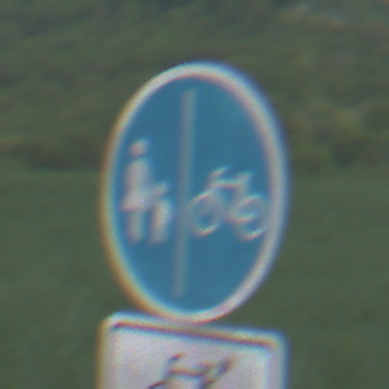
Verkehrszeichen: GetrennterRadUndGehwegRadwegRechts
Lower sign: EinspurigeFahrzeugeFrei4
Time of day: Midday
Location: Outdoor (RoadRail)
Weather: PartlyCloudy
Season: NotSpecified
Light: Natural